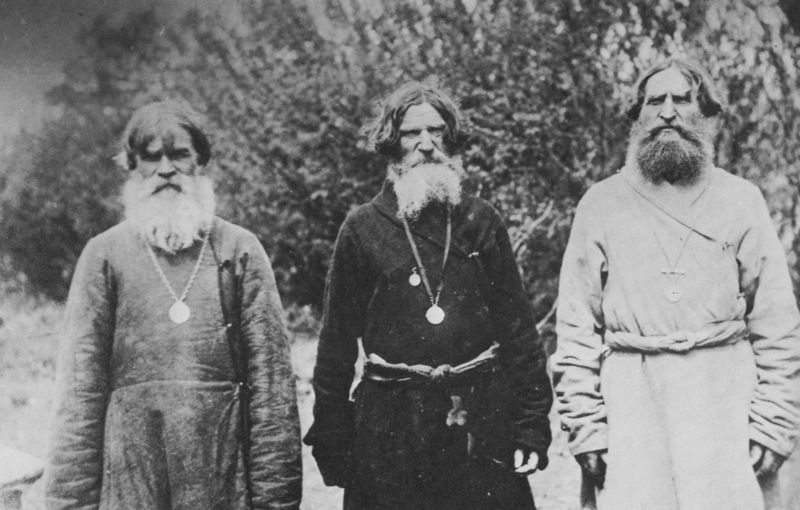
Titel: Drei Starosty (Dorfälteste), gewählte Vorsteher der Dorfgemeinschaft
Künstler: Russischer Photograph
Standort: Paris
Institution: Librairie de Sialsky
Schlagwörter: mann, weiß, bäume, landschaft, grau, haar, männer, schmuck, schwarz, gürtel, herren, alt, bart, bärte, knoten, stehen, vollbart, gruppenbildnis, gruppenporträt, herr, portrait, porträt, natur, busch, kirche, gewand, haare, lange haare, mantel, stehend, drei, mittelscheitel, scheitel, wald, bauern, rund, russland, kette, taillen, drei männer, uhr, waldrand, foto, fotografie, photographie, medaillon, scheiben, ketten, reihe, kittel, orden, photo, tracht, anhänger, priester, mönche, wildnis, kutten, gurt, medaille, russen, aufnahme, greise, vollbärte, zar, ordensbrüder, halbfiguren, pilger, münzen, stricke, kaftan, kaften, rasputin, nadar, kapuzen, medaillen, tolstoi, russischer fotograf, sibirien, männerporträt, runde anhänger